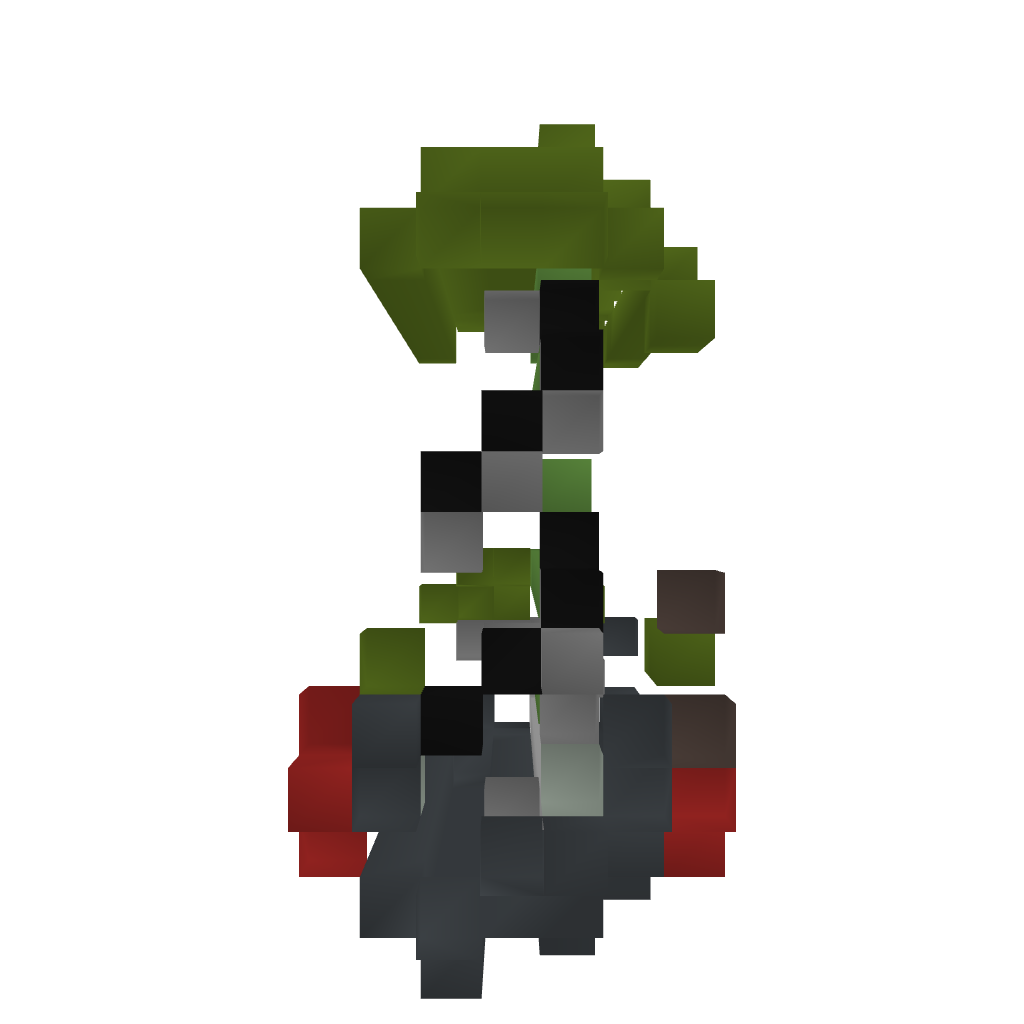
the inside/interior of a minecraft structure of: Long Range Cannon (5-10 Module)